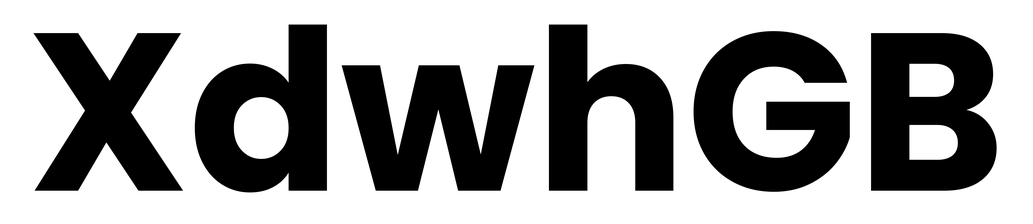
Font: Poppins-Bold